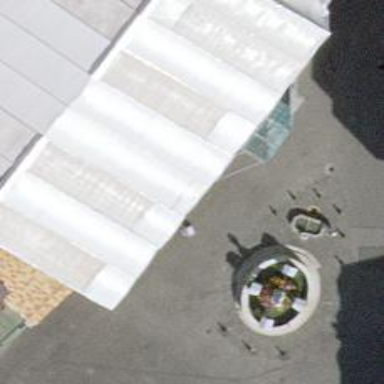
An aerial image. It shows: Outdoor seating area for leisure land.